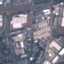
Land use / land cover: Industrial